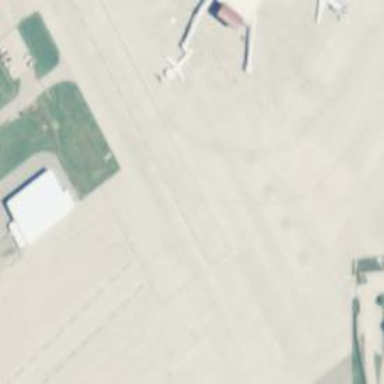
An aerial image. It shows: Image of taxiway at airport.